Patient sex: F
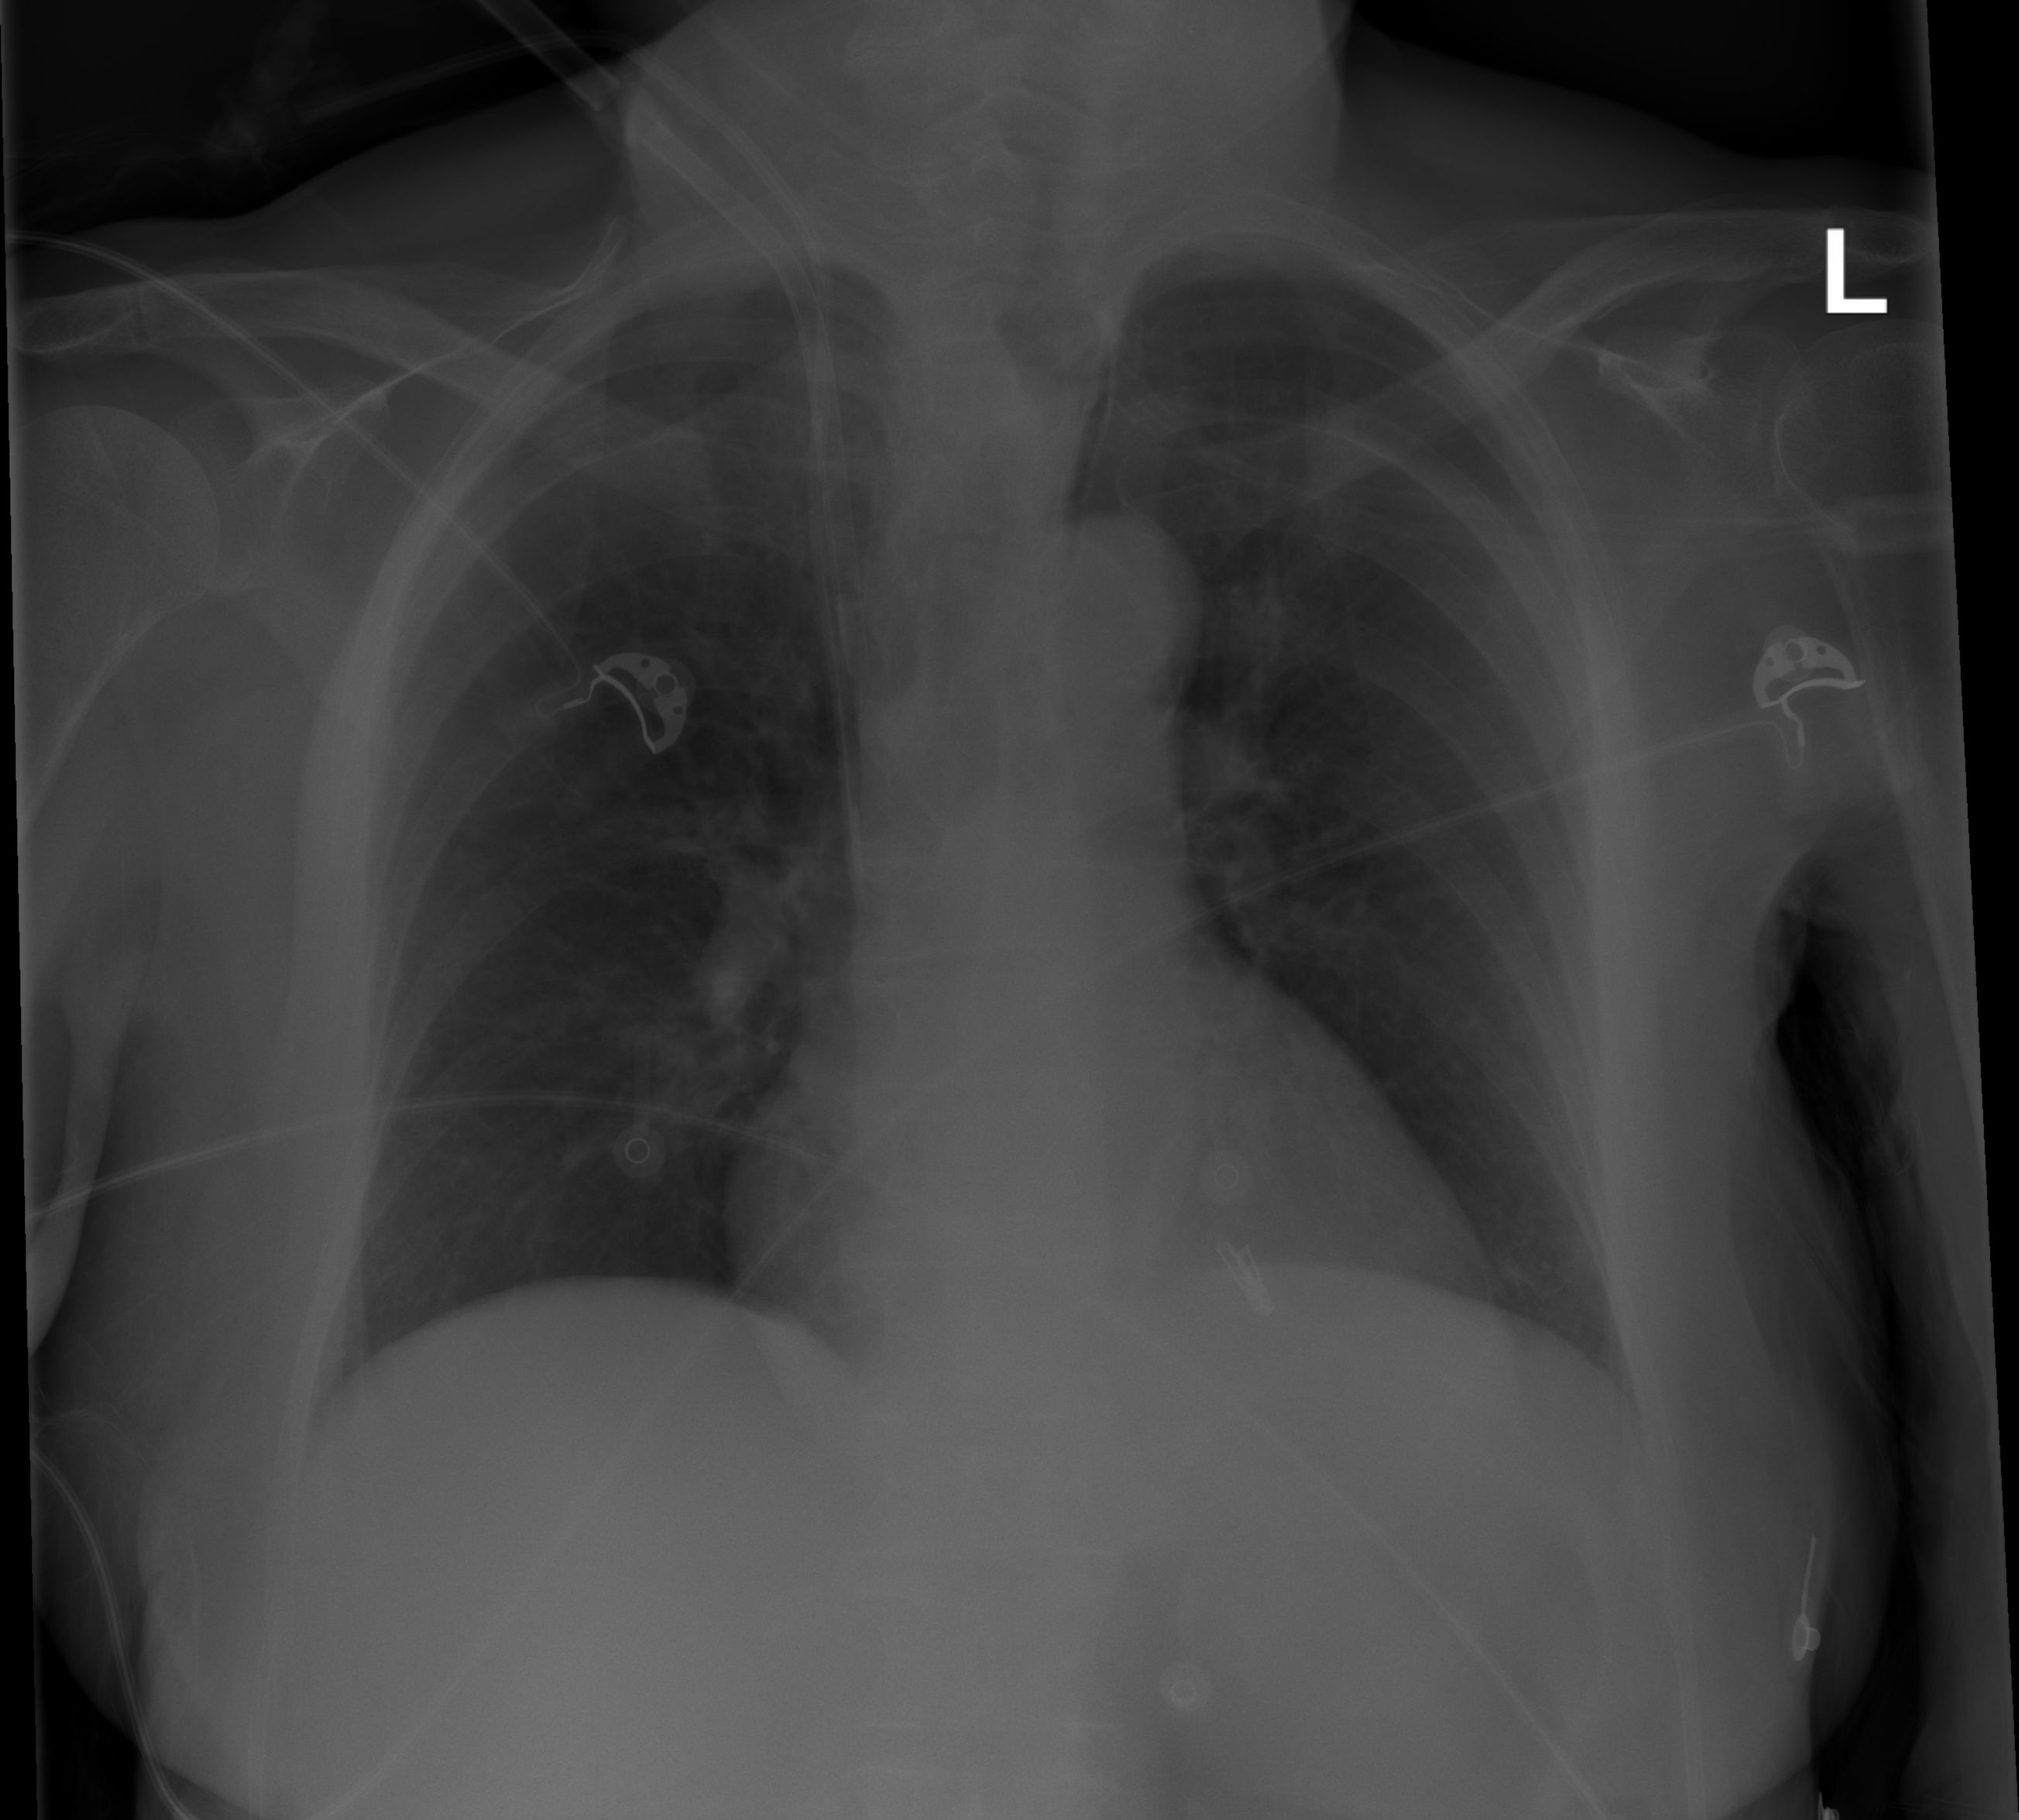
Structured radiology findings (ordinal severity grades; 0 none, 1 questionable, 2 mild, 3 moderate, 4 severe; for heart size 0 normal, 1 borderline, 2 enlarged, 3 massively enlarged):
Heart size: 0
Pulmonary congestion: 0
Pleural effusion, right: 0
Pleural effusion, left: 0
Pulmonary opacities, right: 0
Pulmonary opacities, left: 0
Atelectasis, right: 2
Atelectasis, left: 2